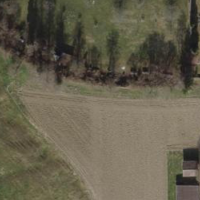
EUNIS habitat code: 52
Species observed at this site:
Prunus padus